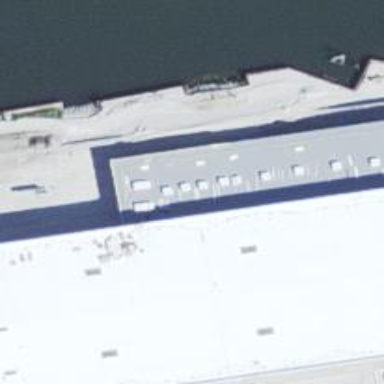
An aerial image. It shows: View of roof of building.